Interaction volume radius: 10 \u00c5
Interaction volume height: 10 \u00c5
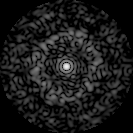
Disorder parameter: 0.8143